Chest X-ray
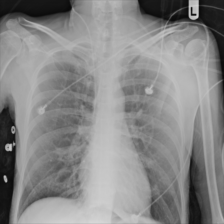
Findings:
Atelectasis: negative
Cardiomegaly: negative
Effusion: negative
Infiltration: negative
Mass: negative
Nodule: negative
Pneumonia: negative
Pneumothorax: negative
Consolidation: negative
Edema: negative
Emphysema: negative
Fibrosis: negative
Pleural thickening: negative
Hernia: negative